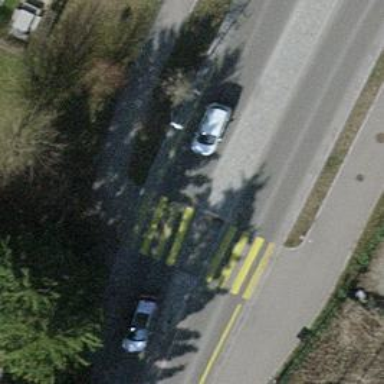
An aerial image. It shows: Marked footway crossing with asphalt surface and pedestrian island.